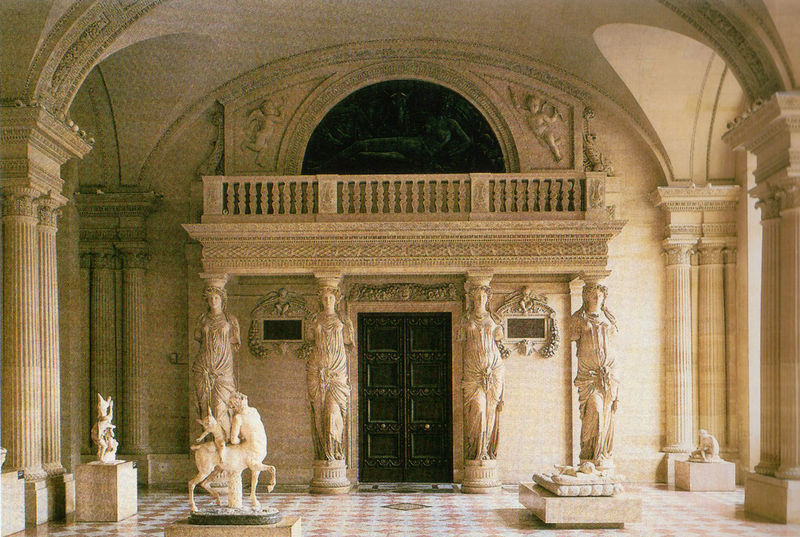
Titel: Louvre/ Salle des Caryatides/ Musiktribüne
Künstler: Pierre Lescot
Standort: Paris
Institution: Musée du Louvre
Schlagwörter: schatten, weiß, frauen, menschen, femmes, fenster, frankreich, frau, hell, licht, marmor, paris, pfeiler, raum, schwarz, säule, säulen, terasse, tür, gebäude, haus, schloss, tier, tiere, ornament, architektur, barock, mensch, sockel, stein, innenraum, brüstung, sonne, boden, figur, decke, gewänder, innen, renaissance, pferd, vorbau, doppelsäule, engel, kannelierung, putto, ranken, skulptur, statue, reiten, balkon, relief, farbig, bogen, italien, farbe, hof, empore, pilaster, saal, figuren, rundbogen, fliessen, architecture, balcony, column, white, women, woman, dekor, floral, stuck, geländer, bronze, faltenwurf, kontrapost, plastik, plinthe, seitenlicht, tor, galerie, halle, foto, fotografie, bögen, eingang, arkade, innenhof, loggia, berlin, gewölbe, antike, münchen, palast, balustrade, blanc, fliesen, fliese, kacheln, mosaik, kranz, mythologie, architrav, kapitelle, rom, kapitell, girlanden, ausstellung, portal, doppelsäulen, gesims, skulpturen, pforte, plastiken, statuen, kreuzgewölbe, residenz, classical, greek, kentauren, roman, satyr, centaure, faun, griechisch, kentauer, kentaur, nymphe, zentauer, zentaur, musen, nymphen, vue, building, griechenland, kanneluren, ballustrade, tempel, sammlung, drapé, blumenschmuck, kränze, museum, wien, basis, amor, putten, décor, korinthisch, louvre, putti, classicisme, centaur, pfeil, ziege, bois, peinture, karyatiden, sculpture, diana, diane, nymphes, door, antique, standbild, klassisch, armor, cherub, cupid, marble, gallerie, rekonstruktion, klassizistisch, pierre, colonne, holztür, ancient, etage, profanbau, port, fenêtre, arc, dome, doors, rome, eingangshalle, kannelur, colonnes, entrée, ionique, porte, korinthische kapitelle, plan, vestibül, piedestal, hall, statues, chateau, palais, photographie, zirkel, reitend, horse, balcon, ange, anges, antiquité, voute, buste, lichtdurchflutet, salon, fenêtres, musiciens, bernin, ingolstadt, fresque, orchestre, pilastre, photo, grece, salle, atlanten, minotaur, mathematiker, marbre, temple, bal, kariatyden, achill, koren, musée, italianisant, frise, manierisme, hoff, pièce, british museum, kayatiden, jean, déesses, faune, dorique, erechteion, blakon, beauté, bronzetür, cherubin, batiment, carrelage, kariatiden, nach der antike, säuzlen, bode-museum, anet, antike skupturen, atlas, benvenuto cellini, cariathide, cariatides, cariatydes, caryatide, caryatides, cellini, choren, collection, columnes, corynthien, cour carree, diane d'net, diane de fontainebleau, ecouen, fontainebleau, féminité, goujon, grecque, henri ii, henri iv, hermaphrodite dormant, hermaphrodite endormi, karyatides, kasettenfüllung, lemercier, lescot, louvres, marbde, nymphe de fontainebleau, pierrefonds, pitten, raideur, sagittaire, salle des cariatides, sculptures, seizième siecle, statuenensemble, stayre, styckate, tlicht, tribune, tüf, zenas, équilibre, apianus, pillars, fresqye, e, pilier, parthénon, achilleus, achillus, pilliers, piliers, bustes, ballustrate, géantes, entablement, corinthienne, nc, marmol